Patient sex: F
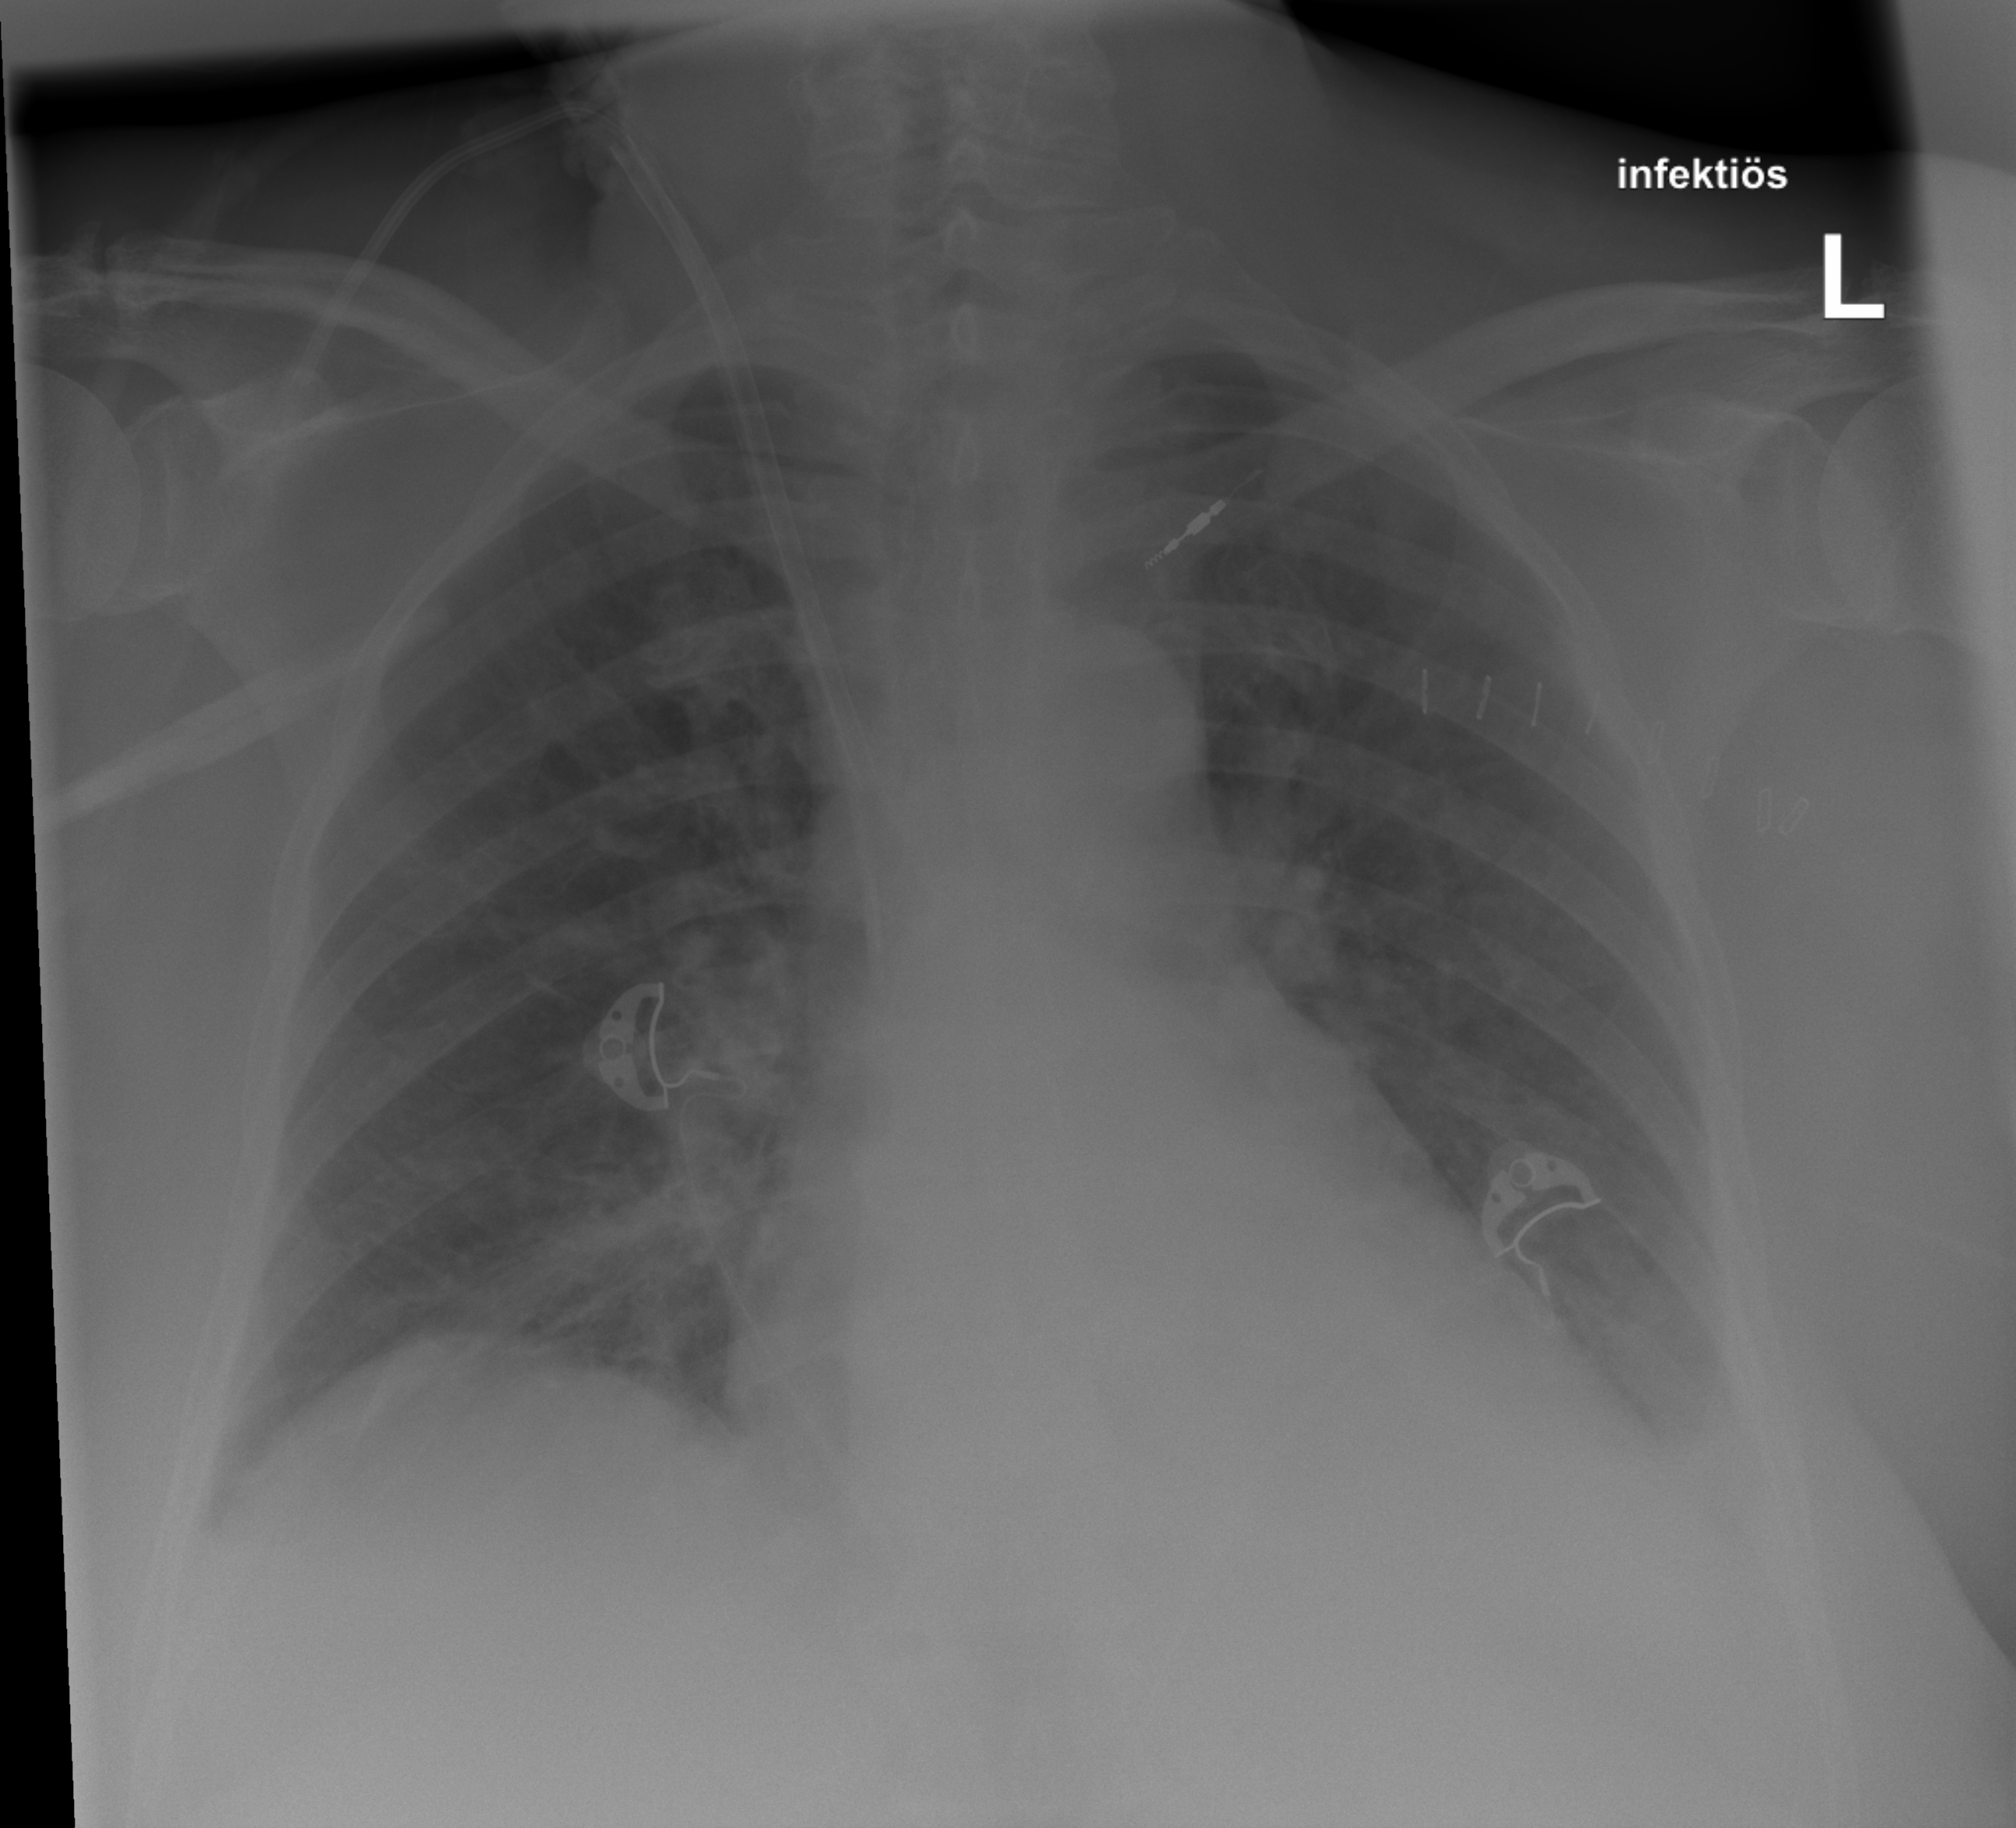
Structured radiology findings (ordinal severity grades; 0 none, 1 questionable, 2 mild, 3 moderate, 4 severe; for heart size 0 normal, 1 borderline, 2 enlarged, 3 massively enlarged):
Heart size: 2
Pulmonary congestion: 2
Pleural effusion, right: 1
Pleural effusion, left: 2
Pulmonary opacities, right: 0
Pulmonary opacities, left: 0
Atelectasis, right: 2
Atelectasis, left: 2